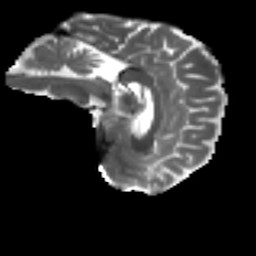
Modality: T2w
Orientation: sagittal
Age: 55
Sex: male
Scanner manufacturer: ge
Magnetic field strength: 3 T
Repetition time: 7.8 s
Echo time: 0.0611 s